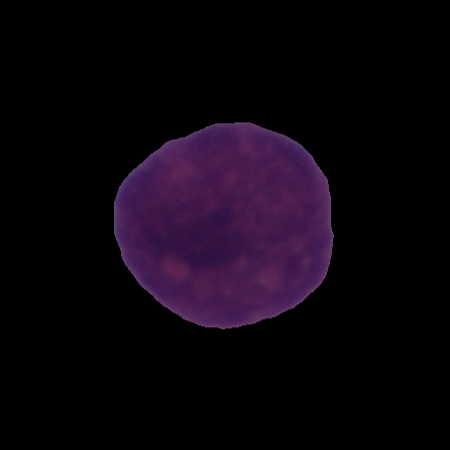
Label: cancer